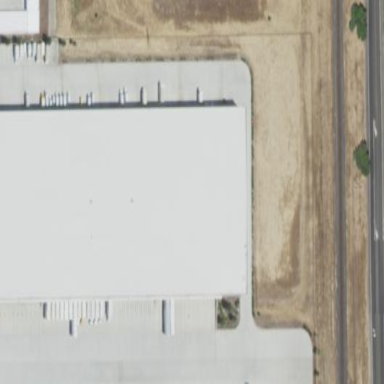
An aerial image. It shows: Warehouse.